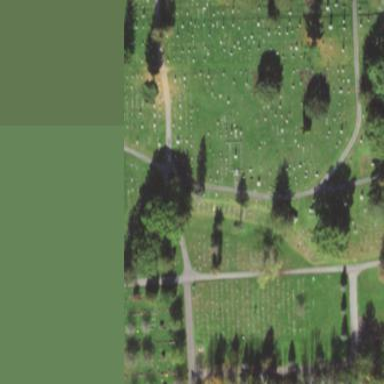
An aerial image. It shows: Cemetery.